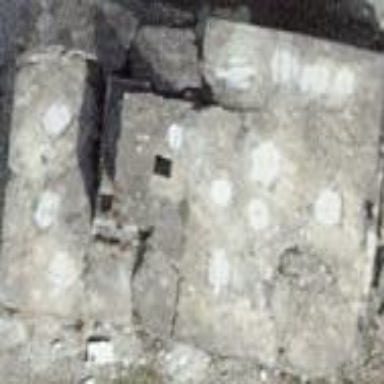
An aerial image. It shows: Ruins of building.